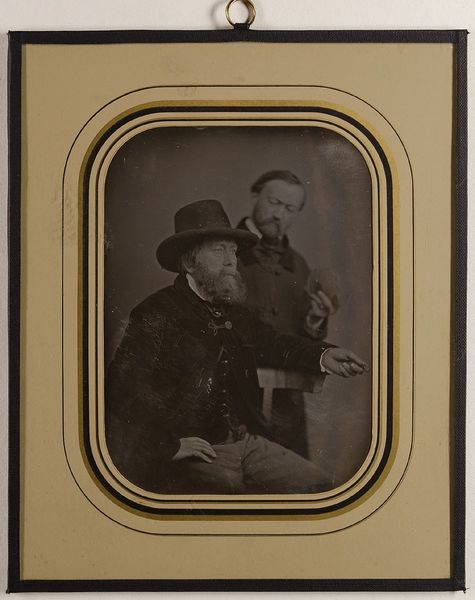
Titel: Die Maler Günther Gensler (1803-1884) und Otto Speckter (1807-1871)
Künstler: Franz Bertram
Standort: Hamburg
Institution: Museum für Kunst und Gewerbe Hamburg
Schlagwörter: mann, bart, figur, person, maler, foto, fotografie, photographie, doppelbildnis, doppelportrait, photo, lichtbild, daguerreotypie, historische, bildwerke, angewandte und bildende kunst, hessische systematik, persönlichkeit, porträtfotografie, porträtphotographie, doppelporträt